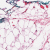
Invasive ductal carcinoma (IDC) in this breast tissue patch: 0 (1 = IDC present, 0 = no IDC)